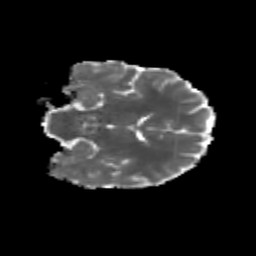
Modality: MD
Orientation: coronal
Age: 26
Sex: female
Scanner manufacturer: siemens
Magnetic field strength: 3 T
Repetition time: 3.5 s
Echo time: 0.113 s